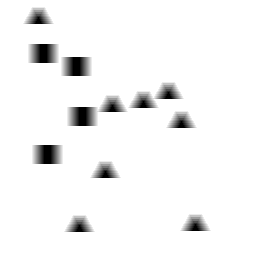
Squares: 4
Triangles: 8
Stars: 0
Total shapes: 12